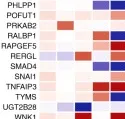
Genomic and transcriptomic analyses for patient B. H; Microbial analysis of DNA data shows microbial abundance at the phylum level.
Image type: chart (chart)